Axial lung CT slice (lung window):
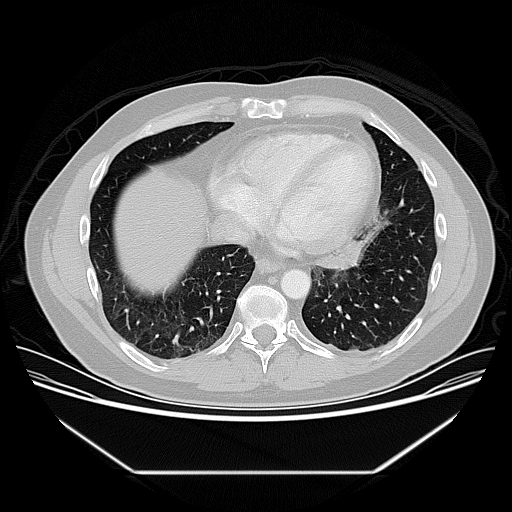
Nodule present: no